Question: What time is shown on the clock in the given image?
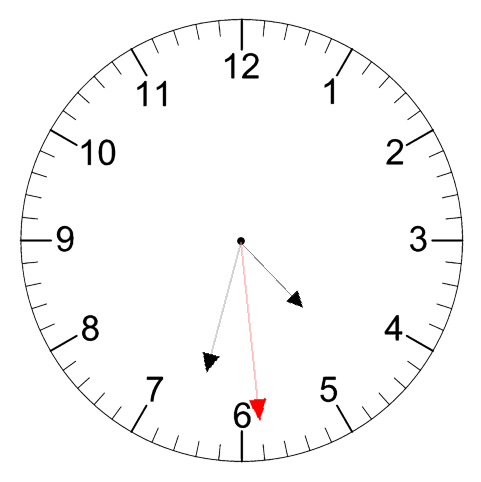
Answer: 04:32:29